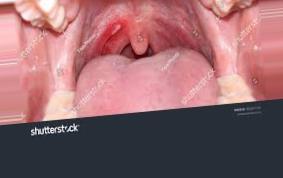
Condition: Mouth Ulcer